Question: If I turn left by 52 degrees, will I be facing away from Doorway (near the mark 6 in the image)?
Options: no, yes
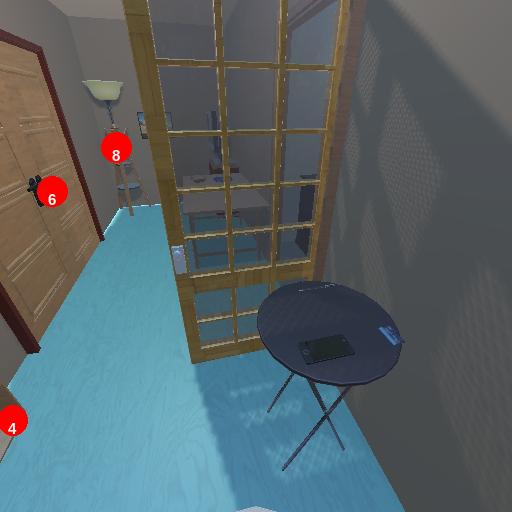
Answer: no